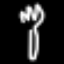
Label: fork